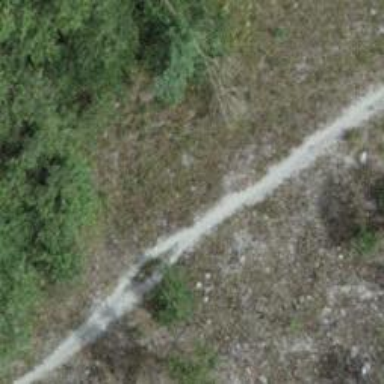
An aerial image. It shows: Bridleway.